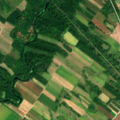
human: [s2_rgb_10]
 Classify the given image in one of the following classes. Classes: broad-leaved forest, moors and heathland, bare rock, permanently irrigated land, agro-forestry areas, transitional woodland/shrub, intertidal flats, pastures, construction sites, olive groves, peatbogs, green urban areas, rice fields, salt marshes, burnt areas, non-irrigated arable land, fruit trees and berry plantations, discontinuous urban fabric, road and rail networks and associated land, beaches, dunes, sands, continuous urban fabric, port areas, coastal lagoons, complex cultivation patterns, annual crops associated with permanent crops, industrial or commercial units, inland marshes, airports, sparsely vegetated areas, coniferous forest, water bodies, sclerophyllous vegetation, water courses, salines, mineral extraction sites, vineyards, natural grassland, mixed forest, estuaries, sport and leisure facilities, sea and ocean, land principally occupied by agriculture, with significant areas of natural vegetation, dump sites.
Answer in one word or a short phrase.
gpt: non-irrigated arable land, land principally occupied by agriculture, with significant areas of natural vegetation, transitional woodland/shrub